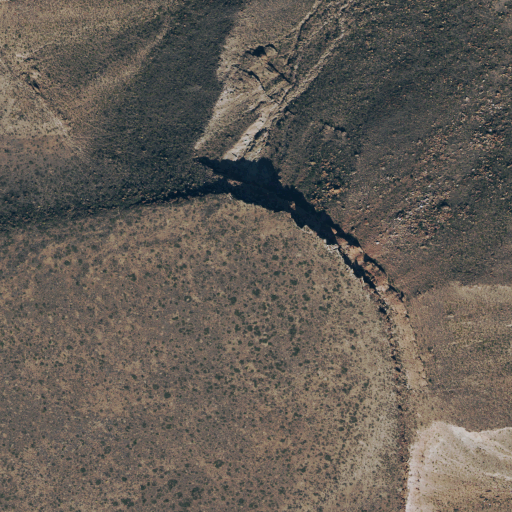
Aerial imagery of mountain in Texas named Bandera Mesa containing shrub and grassland